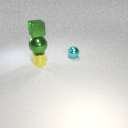
large green metal sphere above small yellow metal cylinder